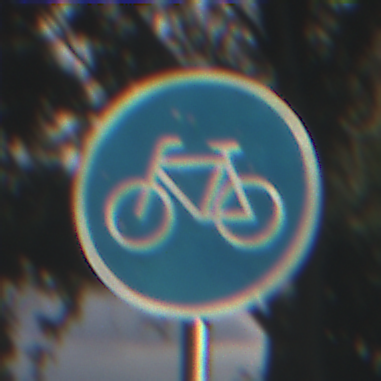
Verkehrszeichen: Radweg
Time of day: MorningAfternoon
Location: Outdoor (Nature)
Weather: Clear
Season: NotSpecified
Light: Natural